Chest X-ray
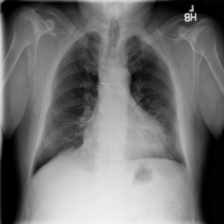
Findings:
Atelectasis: negative
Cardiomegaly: negative
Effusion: negative
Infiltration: negative
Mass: negative
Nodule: negative
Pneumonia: negative
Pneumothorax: negative
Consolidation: negative
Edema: negative
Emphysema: negative
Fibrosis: negative
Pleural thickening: negative
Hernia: negative